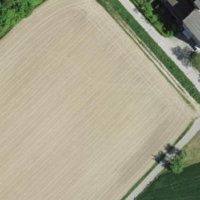
EUNIS habitat code: 52
Species observed at this site:
Hedera helix